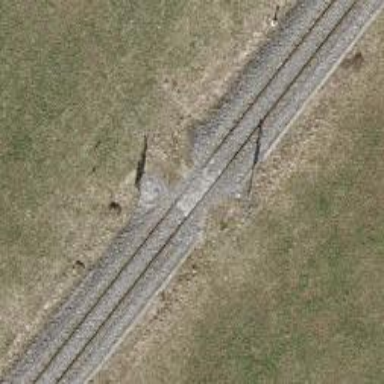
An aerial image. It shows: Level crossing along the railway.